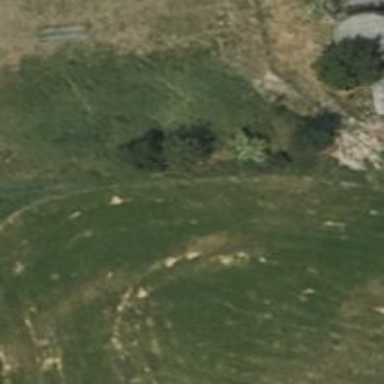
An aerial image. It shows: Broadleaved evergreen tree in its natural setting.